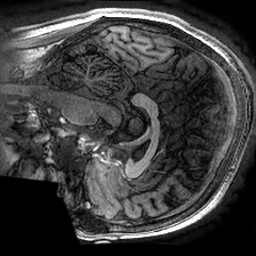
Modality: T1w
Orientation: sagittal
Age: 24
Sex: female
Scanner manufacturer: ge
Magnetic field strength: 3 T
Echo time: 0.002736 s